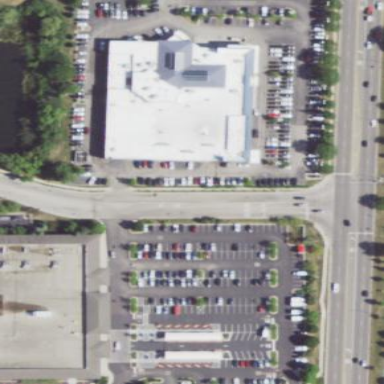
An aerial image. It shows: Retail area.